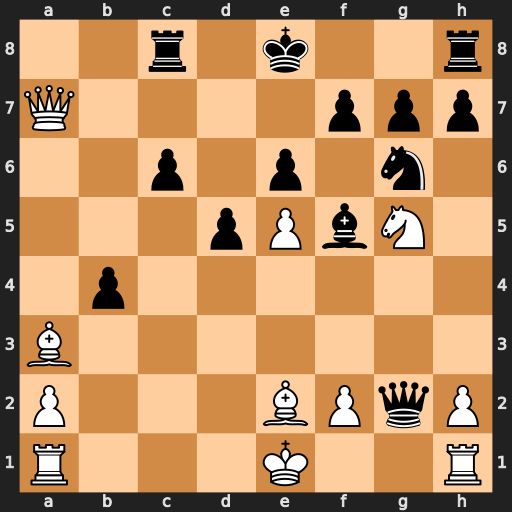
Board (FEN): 2r1k2r/Q4ppp/2p1p1n1/3pPbN1/1p6/B7/P3BPqP/R3K2R
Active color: w
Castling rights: KQk
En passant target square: -
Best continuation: Qxf7+ Kd8 Bxb4 Rc7 Ba5